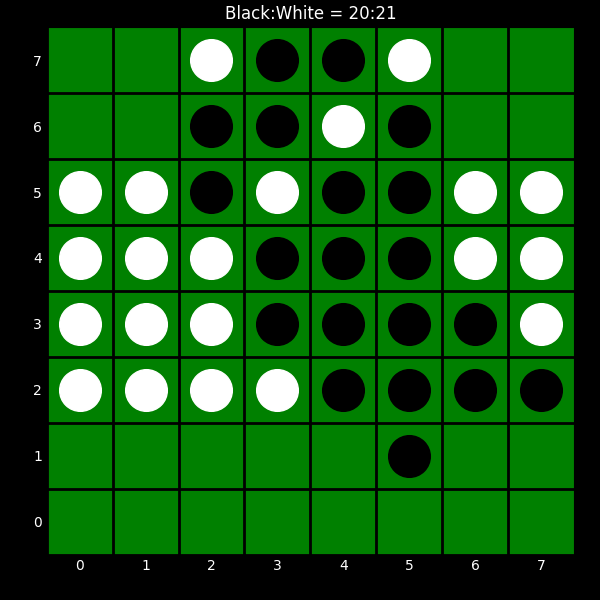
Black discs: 20
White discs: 21